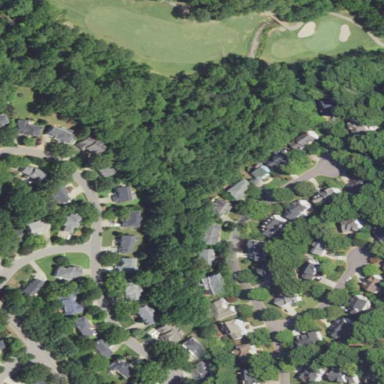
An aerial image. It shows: Residential area within neighborhood.